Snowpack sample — Loveland Pass, Silver Plume, Colorado, USA (12/14/25, 10:50 AM MST)
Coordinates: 39.664, -105.882
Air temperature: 36 °F
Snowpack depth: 67 cm
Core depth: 10 cm
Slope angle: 6°, slope face: 326°
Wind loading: low
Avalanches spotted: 0
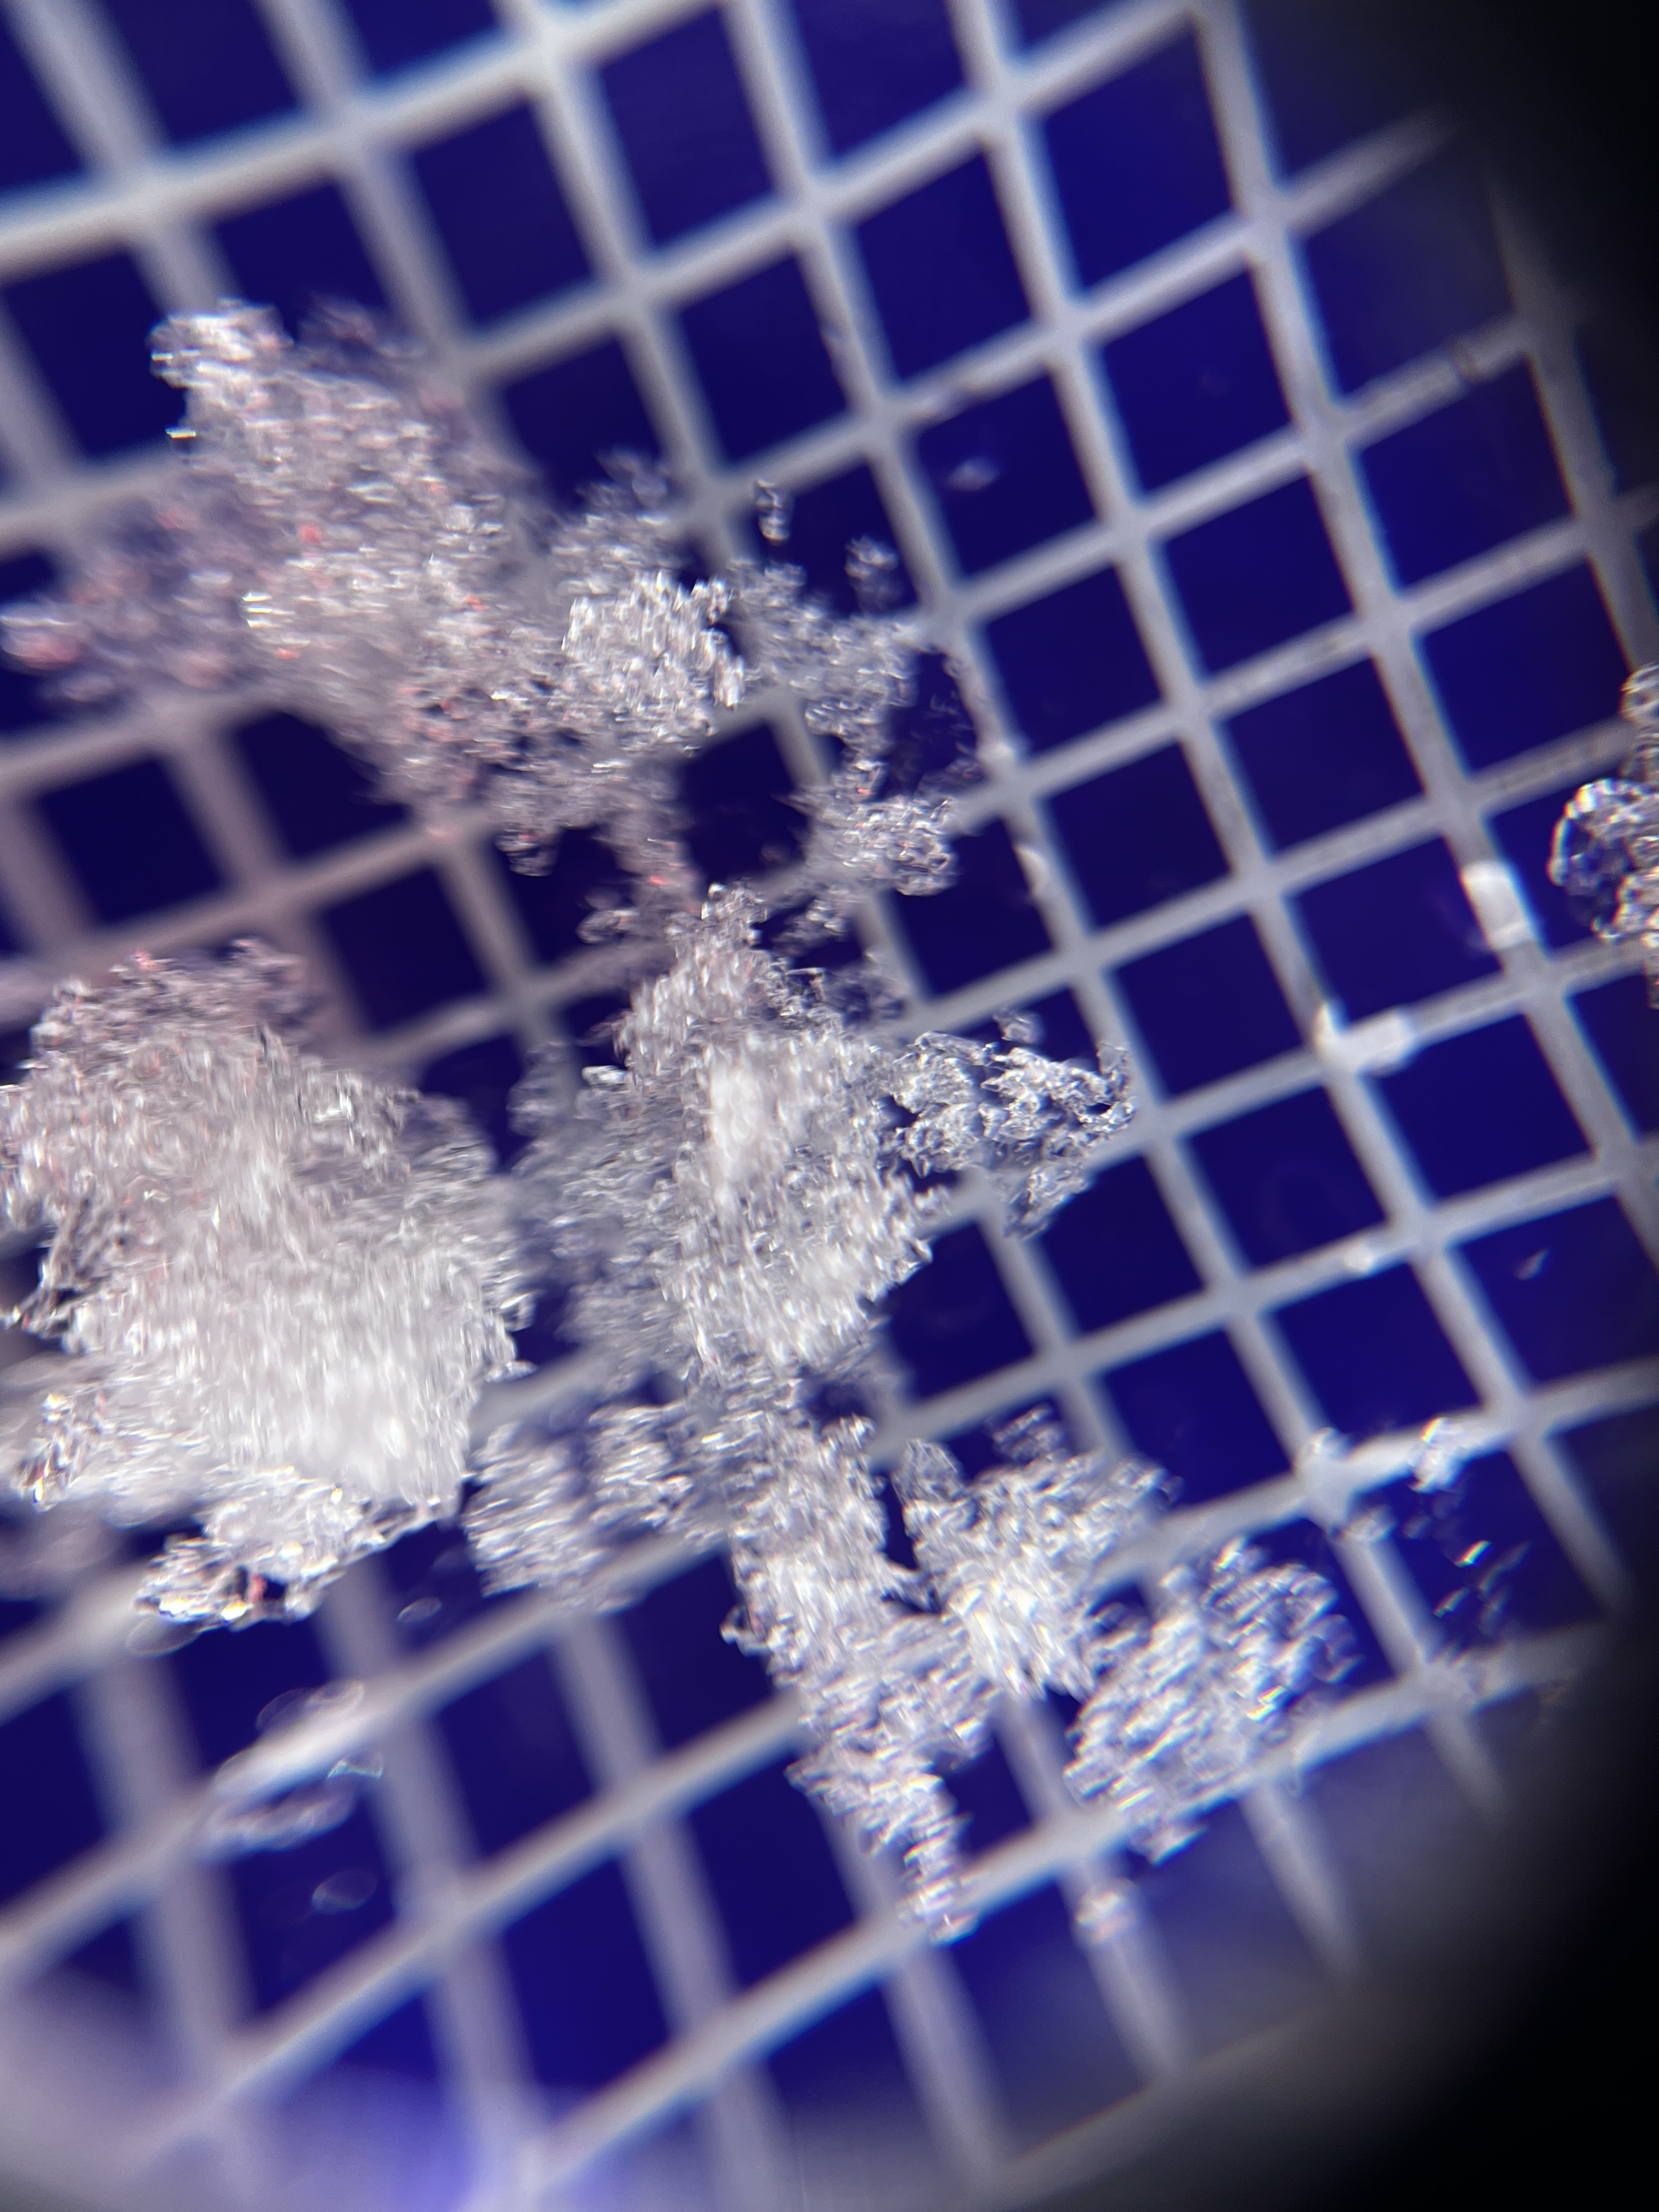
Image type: magnified_profile
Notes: No avalanches spotted, very late start to the season with minimal snowpack